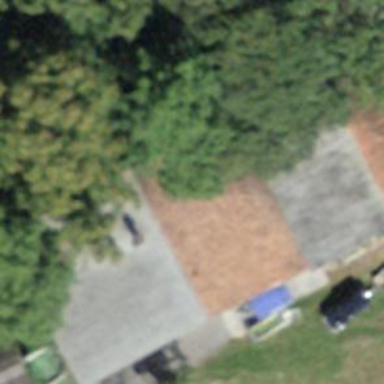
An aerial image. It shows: Residential building.